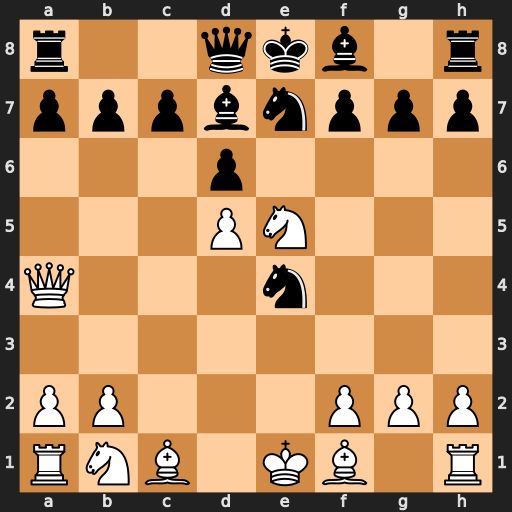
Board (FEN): r2qkb1r/pppbnppp/3p4/3PN3/Q3n3/8/PP3PPP/RNB1KB1R
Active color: w
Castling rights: KQkq
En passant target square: -
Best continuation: Nxd7 Qxd7 Qxe4